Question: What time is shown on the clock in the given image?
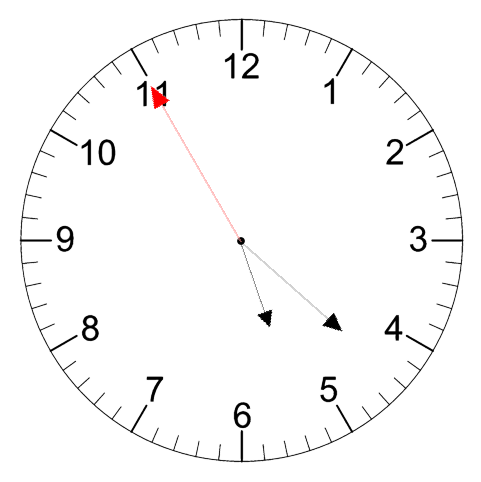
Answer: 05:21:55